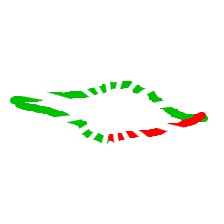
Shape: rhombus